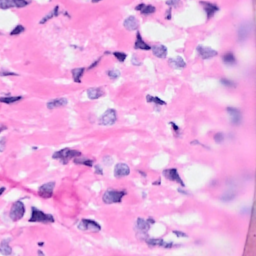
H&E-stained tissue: Breast